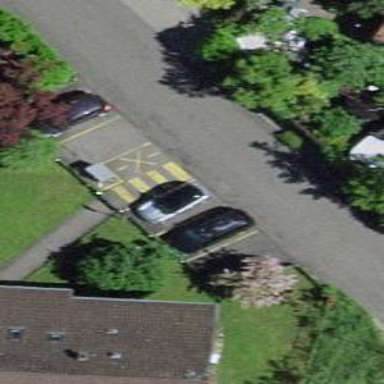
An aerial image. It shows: Street-side parking with perpendicular left lanes.